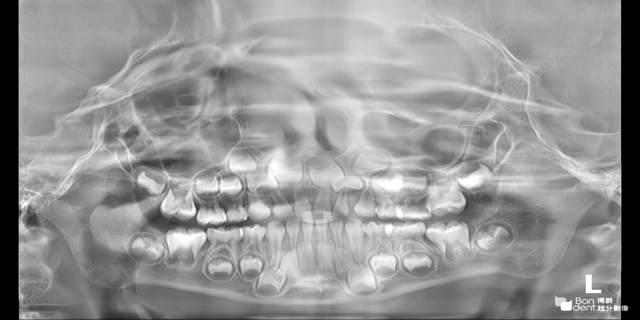
adult